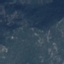
Land use / land cover: HerbaceousVegetation